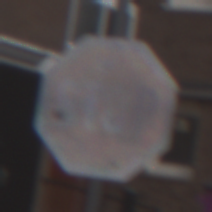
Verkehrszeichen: Stop
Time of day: MorningAfternoon
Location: Outdoor (Urban)
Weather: Overcast
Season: NotSpecified
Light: Natural